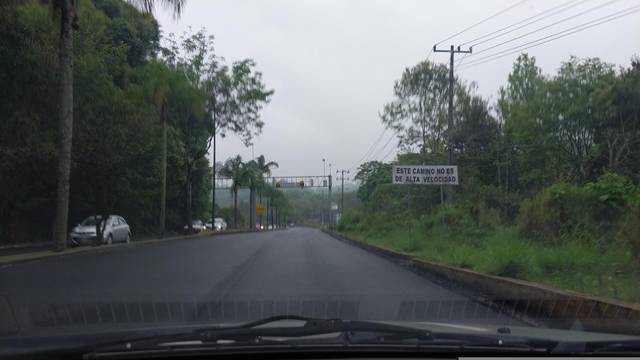
Region: Mexico
Coordinates: 19.509, -96.932